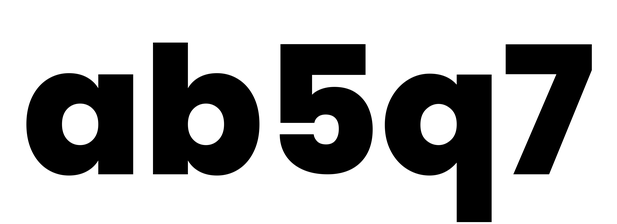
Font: Poppins-ExtraBold